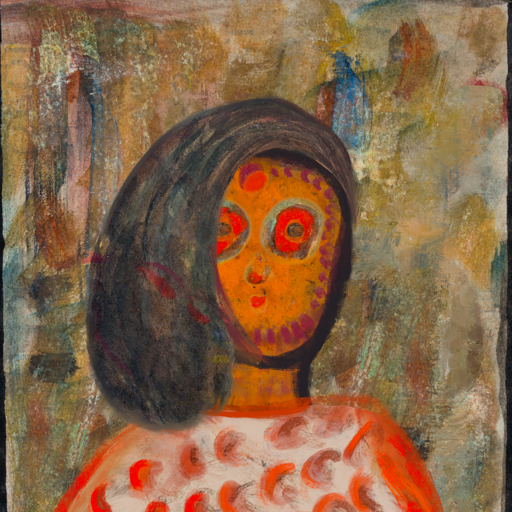
Background: Pipe, Head And Neck Front: Doll, Face Front: Sisters, Bust: Rupkatha, Hair Front: Gypsy_Mother, Head Accessory: Blank, Second Necklace: Blank, Necklace: Blank, Baby: Blank